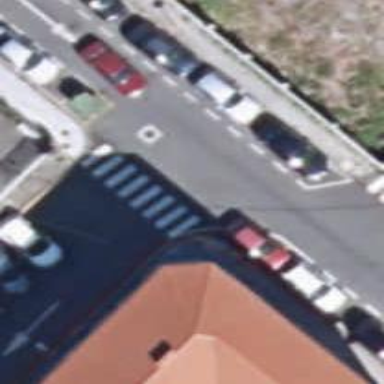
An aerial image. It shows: Marked crossing on the road.